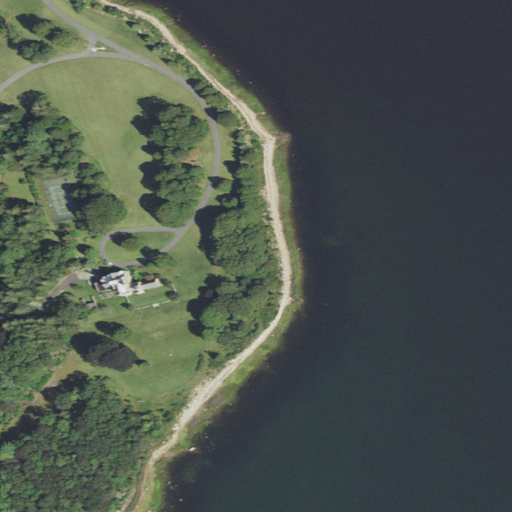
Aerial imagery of cape in Massachusetts named Warren Point containing open water, grassland, low intensity development, evergreen forest, barren land, woody wetlands, medium intensity development, mixed forest, and open development